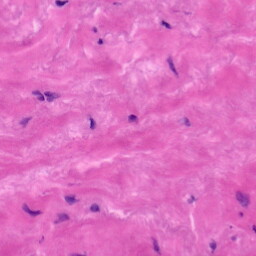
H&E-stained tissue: Tonsil